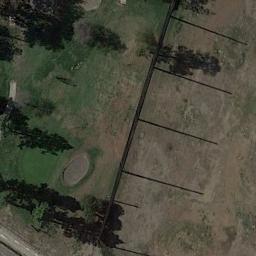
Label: golf_course